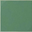
Piece: xx